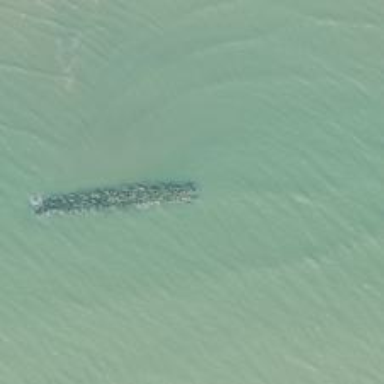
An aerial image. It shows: Breakwater structure.